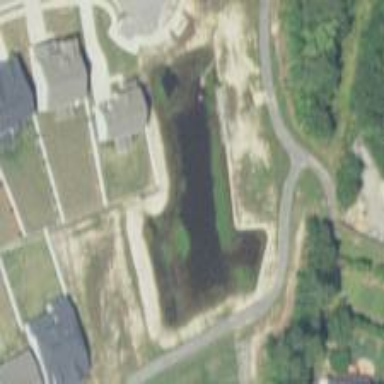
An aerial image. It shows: Stormwater basin filled with natural water.